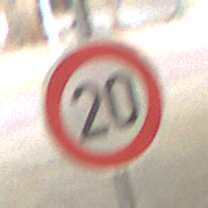
Verkehrszeichen: Geschwindigkeit20
Umgebung: Roofed, Special
Tageszeit: MorningAfternoon
Wetter: NotSpecified
Licht: Artificial
Jahreszeit: NotSpecified
Kontrast: MediumContrast